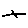
Label: line